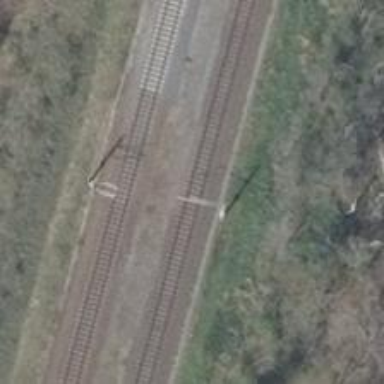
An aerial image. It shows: Railway milestone with catenary mast.